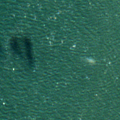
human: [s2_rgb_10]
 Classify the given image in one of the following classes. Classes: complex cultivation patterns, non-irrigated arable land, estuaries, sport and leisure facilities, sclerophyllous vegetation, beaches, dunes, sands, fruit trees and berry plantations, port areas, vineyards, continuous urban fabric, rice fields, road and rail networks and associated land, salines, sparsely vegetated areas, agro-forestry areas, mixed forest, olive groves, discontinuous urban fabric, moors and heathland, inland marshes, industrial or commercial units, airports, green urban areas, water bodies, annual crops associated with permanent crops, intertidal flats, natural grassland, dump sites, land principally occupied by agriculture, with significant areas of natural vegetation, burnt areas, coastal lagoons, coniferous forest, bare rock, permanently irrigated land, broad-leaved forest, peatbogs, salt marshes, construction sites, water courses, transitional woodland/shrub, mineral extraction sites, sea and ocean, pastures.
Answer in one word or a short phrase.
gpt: sea and ocean